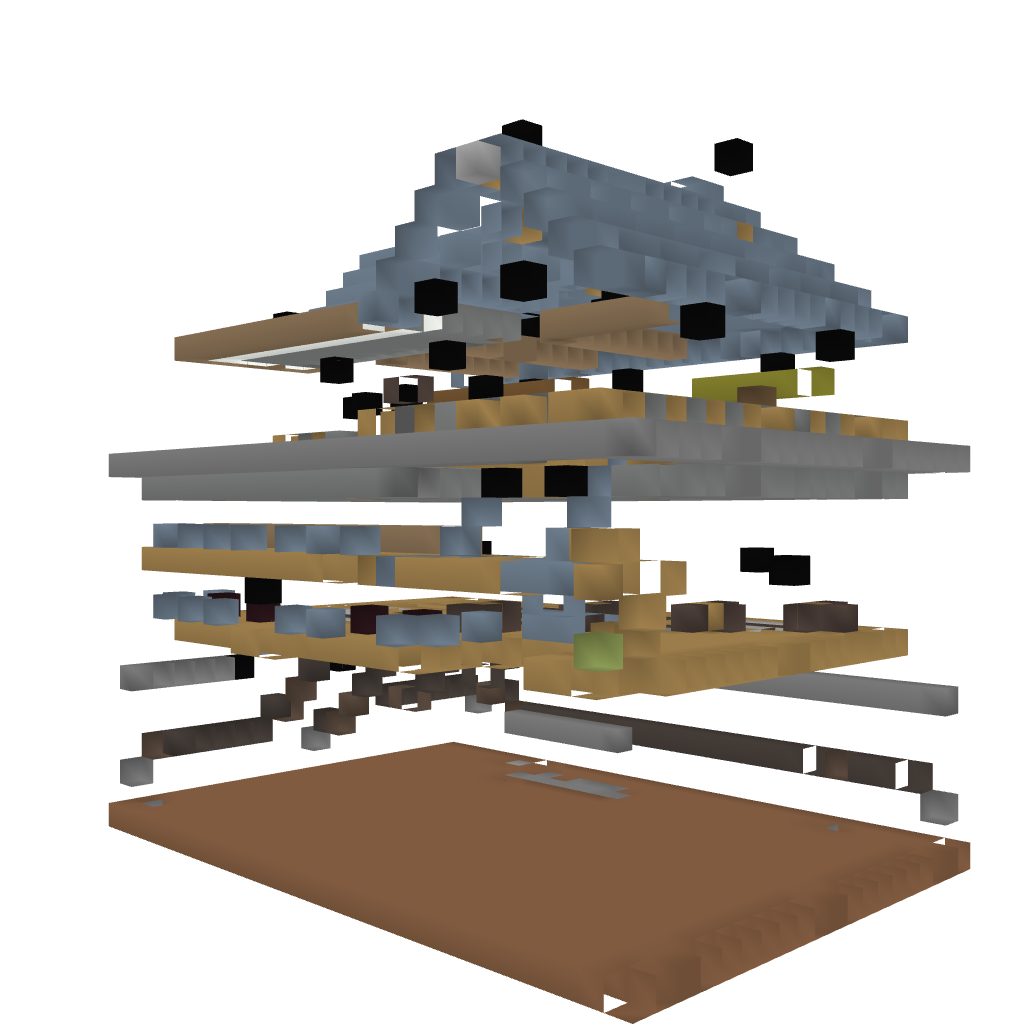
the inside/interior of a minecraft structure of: Nice village train station